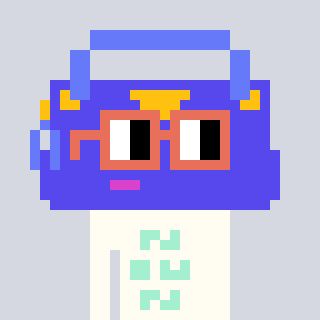
a pixel art character with square orange glasses, a bag-shaped head and a grayscale-colored body on a cool background